Field crop: maize
Growth stage: 2
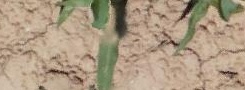
Species: maize